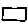
Label: square